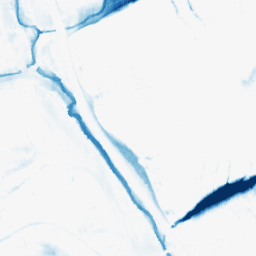
Category: morphological
Decomposition family: morphological_ellipse
Decomposition parameters: operation: closing
width: 30
height: 10
Upsampling method: lanczos
Upsampling parameters: scale: 4
Upsampling scale: 4